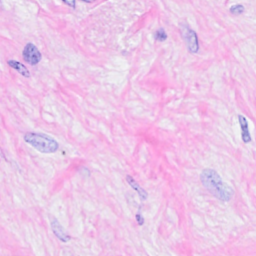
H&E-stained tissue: Breast